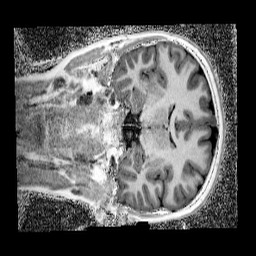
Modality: UNIT1_denoised
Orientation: coronal
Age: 9
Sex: male
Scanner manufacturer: siemens
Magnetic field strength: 3 T
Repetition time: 4 s
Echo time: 0.00299 s